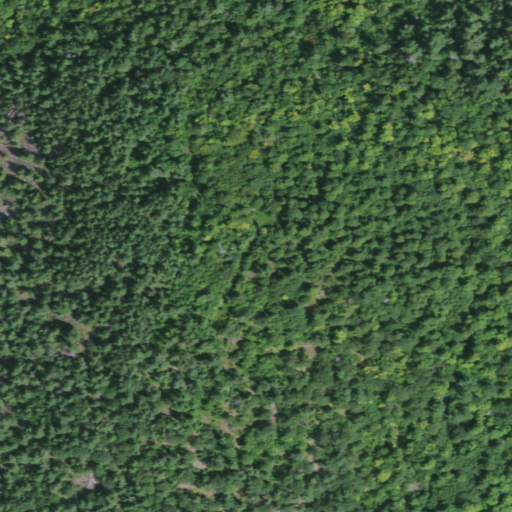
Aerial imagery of mountain in New York named Bald Pate containing evergreen forest and deciduous forest